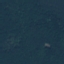
Label: Forest